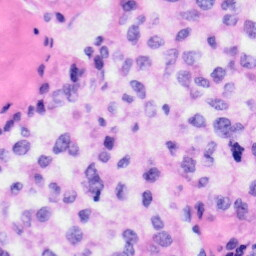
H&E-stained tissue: Liver